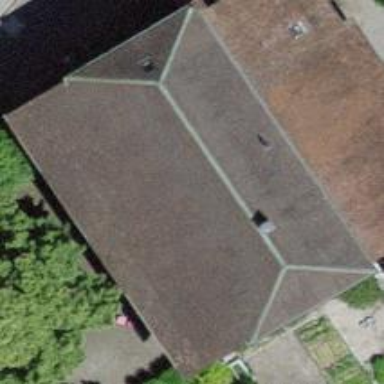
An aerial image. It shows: Building with half-hipped roof made of roof tiles.